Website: ulta-beauty
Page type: billing-address
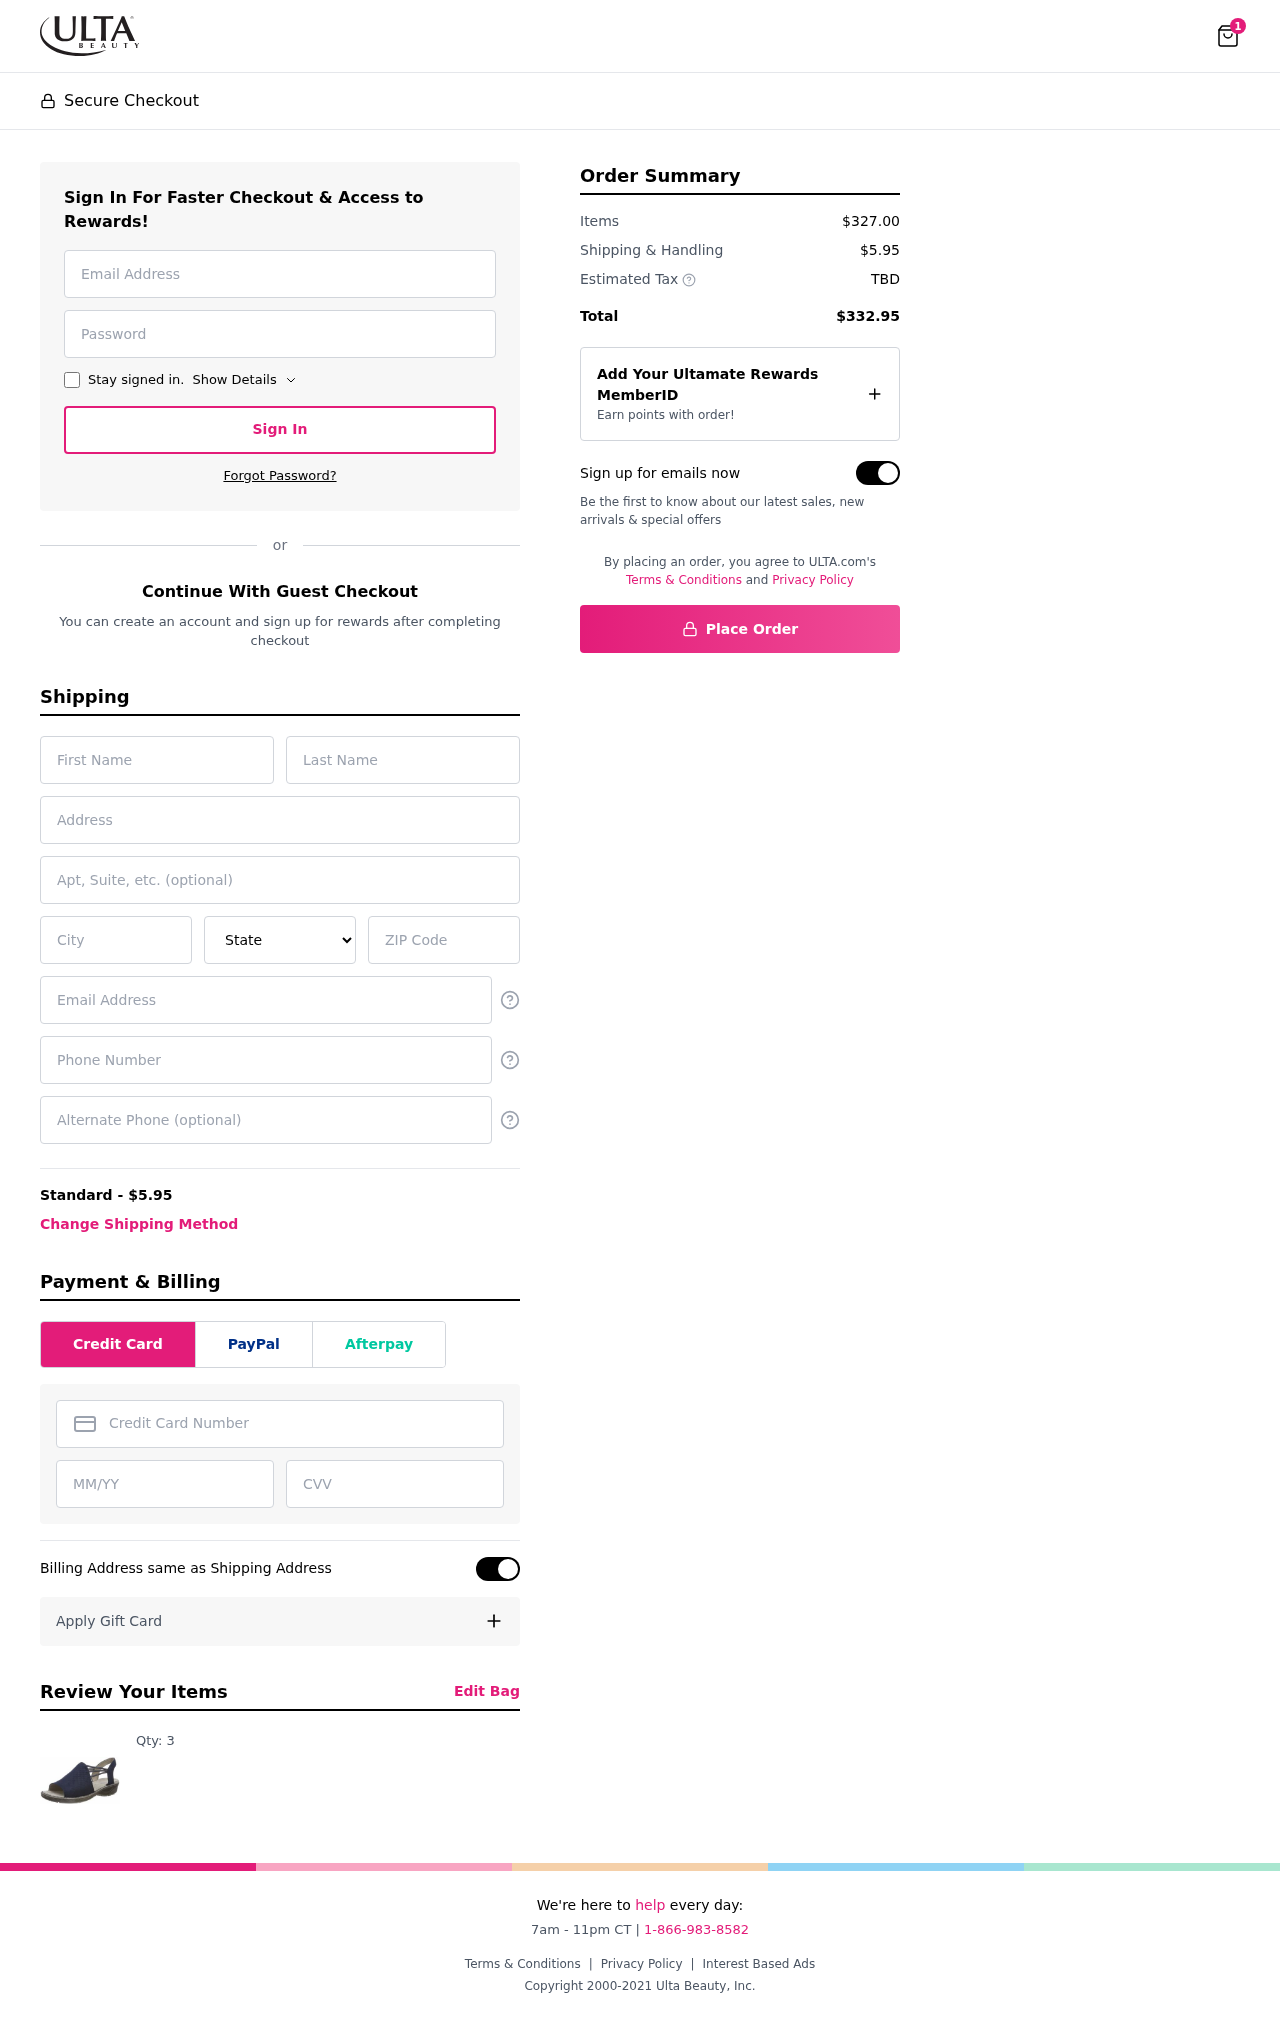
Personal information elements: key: PII_STATE
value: North Dakota
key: PII_EMAIL
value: dmiller@gmail.com
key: PII_FIRSTNAME
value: Dale
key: PII_LASTNAME
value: Miller
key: PII_STREET
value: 5718 Smith Pines
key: PII_STREET2
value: Suite 904
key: PII_CITY
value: Riversbury
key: PII_POSTCODE
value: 67706
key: PII_PHONE
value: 8257595058
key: PII_CARD_NUMBER
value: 6590 1491 3266 4499
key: PII_CARD_EXPIRY
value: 03/27
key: PII_CARD_CVV
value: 499
Product elements: key: PRODUCT1_QUANTITY
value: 3
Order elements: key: ORDER_NUM_ITEMS
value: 1
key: ORDER_SHIPPING_COST
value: $5.95
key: ORDER_SUBTOTAL
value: $327.00
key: ORDER_TOTAL
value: $332.95